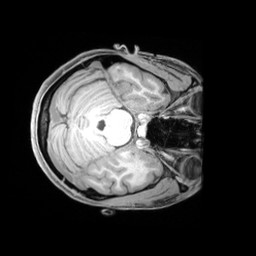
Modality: T1w
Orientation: axial
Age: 24
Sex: female
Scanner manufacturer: siemens
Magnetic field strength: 3 T
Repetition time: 1.97 s
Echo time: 0.00206 s